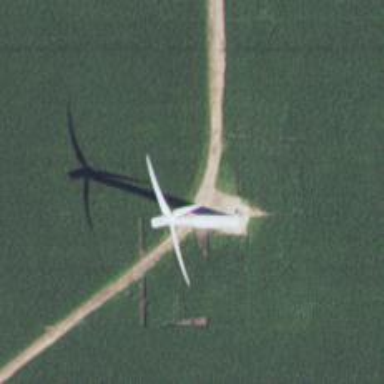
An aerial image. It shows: Wind power generator with wind turbines.